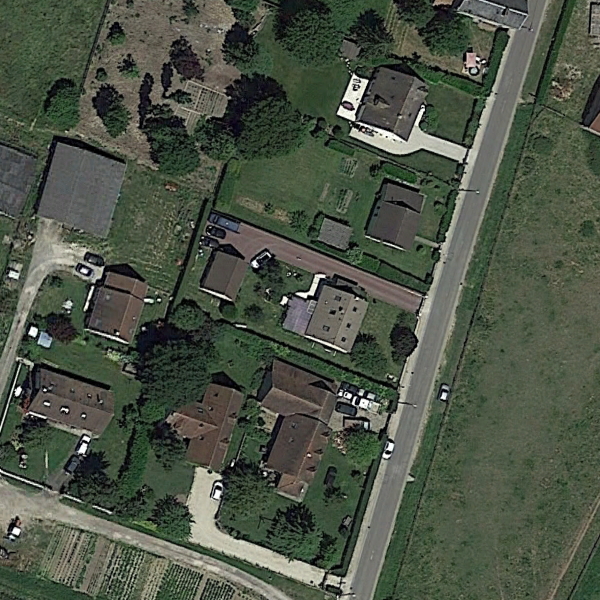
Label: MediumResidential